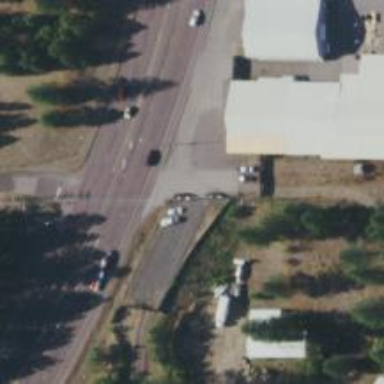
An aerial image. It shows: Asphalt road classified as trunk highway.